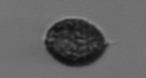
Label: Pseudochattonella_farcimen